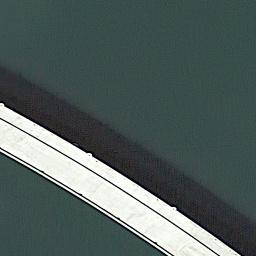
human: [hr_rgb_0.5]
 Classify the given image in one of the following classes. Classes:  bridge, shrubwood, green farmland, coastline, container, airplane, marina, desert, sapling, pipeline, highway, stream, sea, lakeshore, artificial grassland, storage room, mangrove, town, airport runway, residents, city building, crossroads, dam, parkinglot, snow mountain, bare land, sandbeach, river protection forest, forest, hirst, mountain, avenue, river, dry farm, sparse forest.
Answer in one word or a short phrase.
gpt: bridge